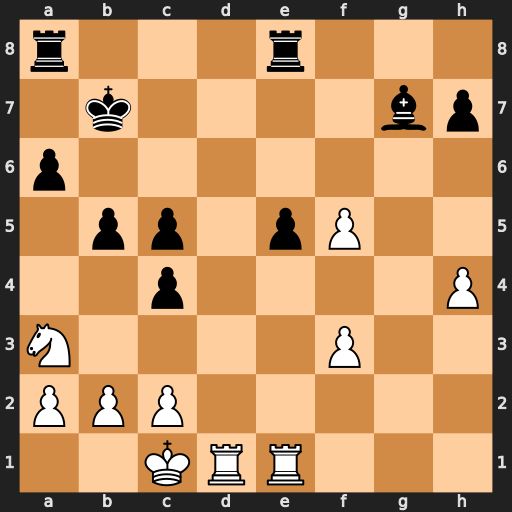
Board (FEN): r3r3/1k4bp/p7/1pp1pP2/2p4P/N4P2/PPP5/2KRR3
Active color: w
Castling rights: -
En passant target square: -
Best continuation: Rd7+ Kc6 Rxg7